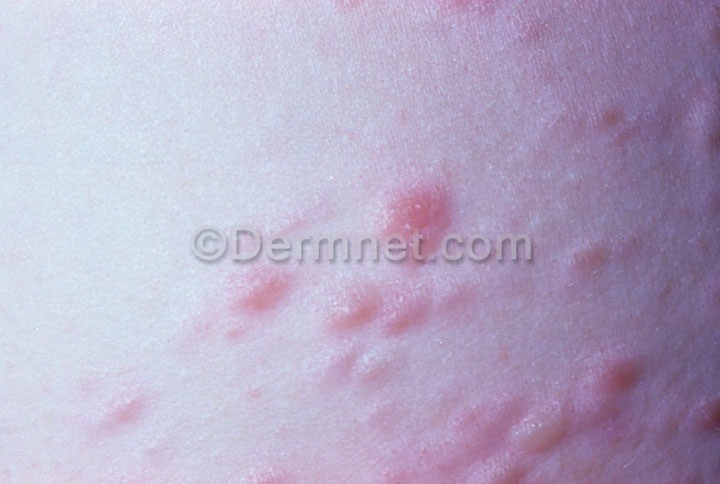
Disease: Seborrheic Keratoses and other Benign Tumors